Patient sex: M
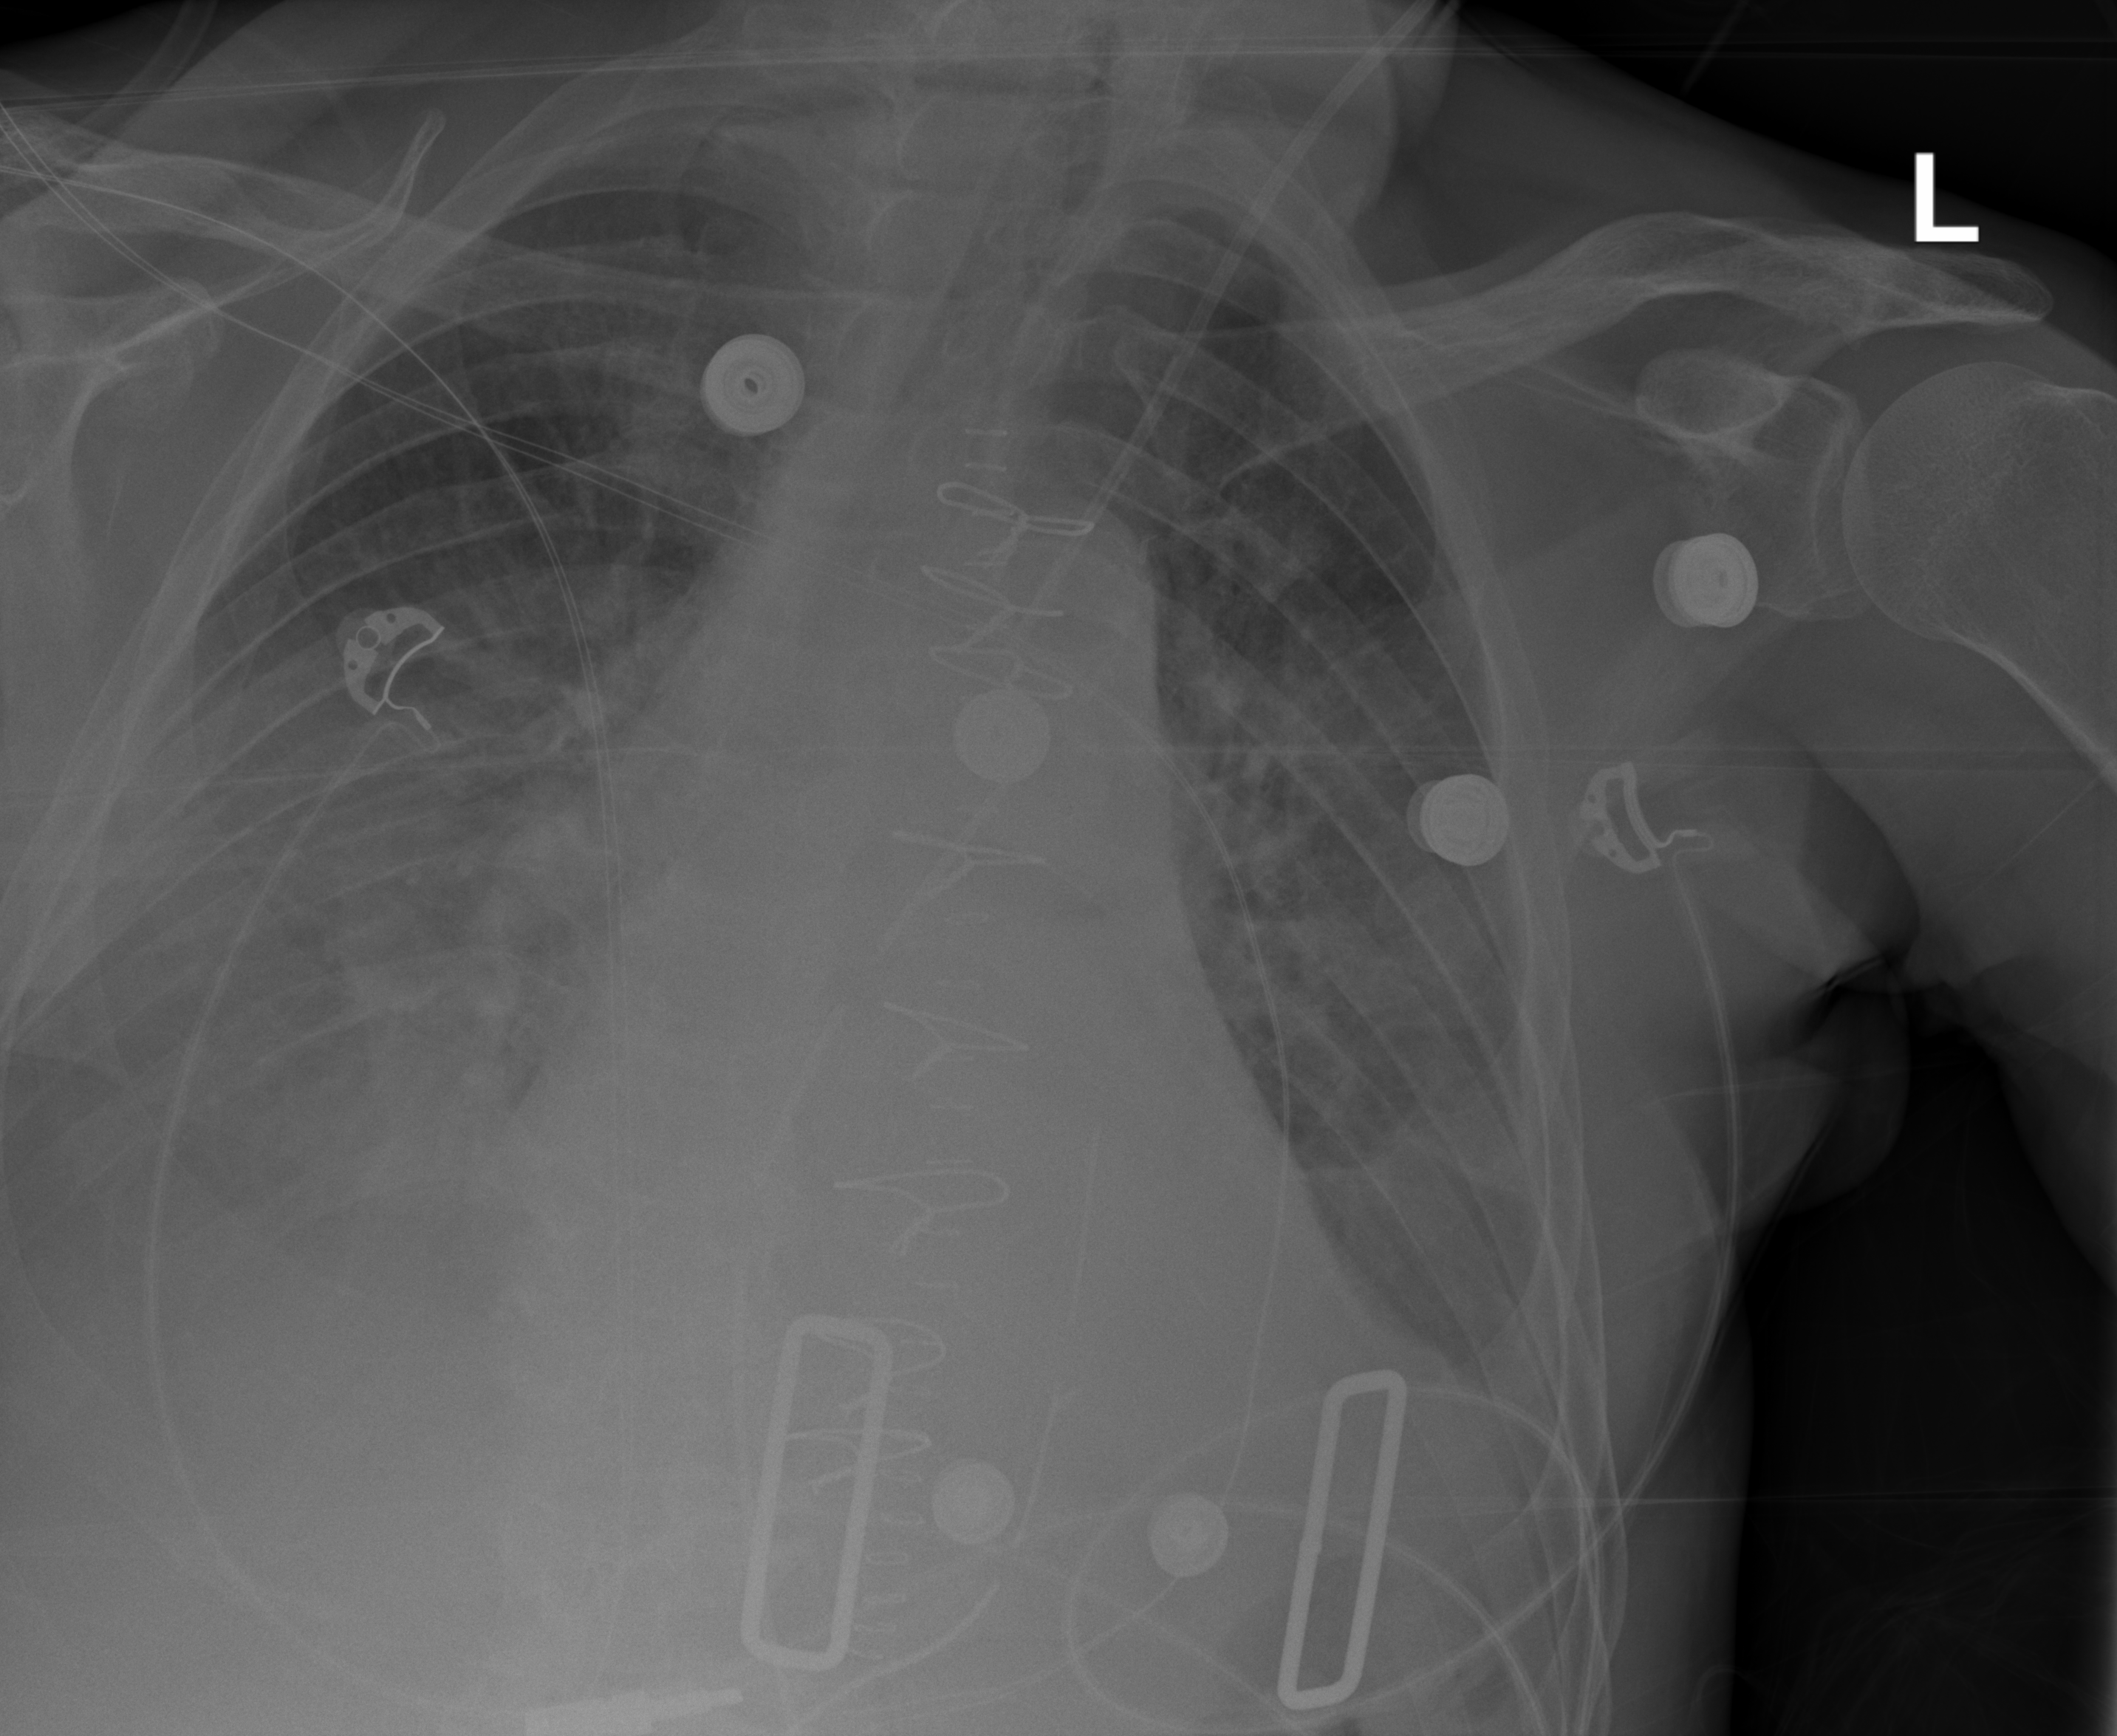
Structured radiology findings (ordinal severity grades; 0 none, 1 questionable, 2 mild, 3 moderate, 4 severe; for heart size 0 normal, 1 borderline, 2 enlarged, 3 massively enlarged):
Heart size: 2
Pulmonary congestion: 0
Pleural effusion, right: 3
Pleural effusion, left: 2
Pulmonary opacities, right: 0
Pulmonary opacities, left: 0
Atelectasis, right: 2
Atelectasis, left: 2